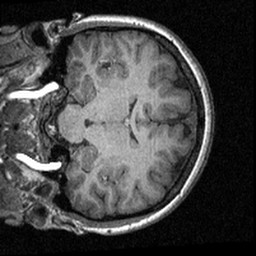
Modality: T1w
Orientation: coronal
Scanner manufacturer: siemens
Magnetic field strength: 3 T
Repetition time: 1.57 s
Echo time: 0.00304 s